Aerial crown-view tile of a tropical tree (Barro Colorado Island, Panama), acquired 20250124:
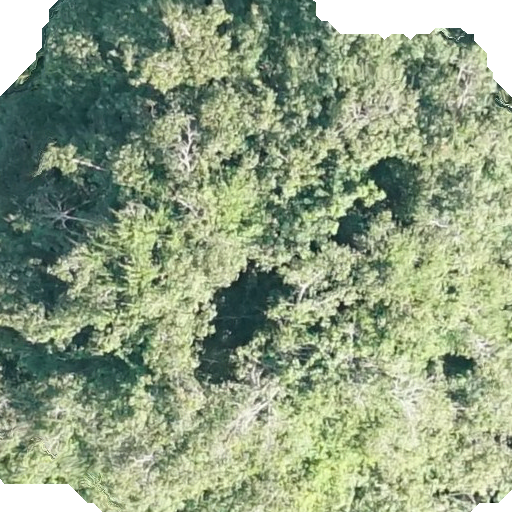
Species: Hura crepitans
GBIF accepted scientific name: Hura crepitans
Crown area: 464.433 m²